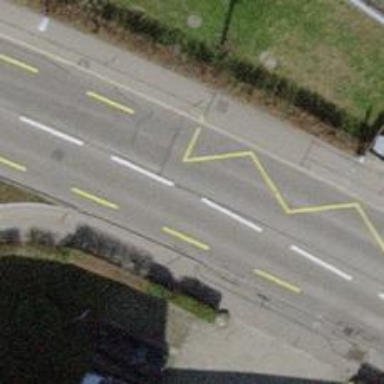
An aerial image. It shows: Public transport stop position.